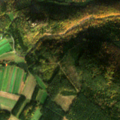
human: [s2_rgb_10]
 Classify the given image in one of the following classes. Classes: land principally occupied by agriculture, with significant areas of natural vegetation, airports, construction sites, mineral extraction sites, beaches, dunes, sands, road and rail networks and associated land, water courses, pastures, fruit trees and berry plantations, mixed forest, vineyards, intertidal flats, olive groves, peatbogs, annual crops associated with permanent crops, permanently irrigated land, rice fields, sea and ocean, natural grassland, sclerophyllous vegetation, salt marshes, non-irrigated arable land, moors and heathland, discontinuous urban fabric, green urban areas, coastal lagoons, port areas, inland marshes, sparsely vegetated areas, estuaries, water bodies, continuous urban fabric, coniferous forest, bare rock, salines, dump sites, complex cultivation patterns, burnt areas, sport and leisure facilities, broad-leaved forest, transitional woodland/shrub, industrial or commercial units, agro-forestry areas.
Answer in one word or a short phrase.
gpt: non-irrigated arable land, complex cultivation patterns, broad-leaved forest, coniferous forest, mixed forest